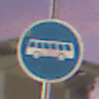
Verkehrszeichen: Busssonderstreifen
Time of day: SunriseSunset
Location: Outdoor (Urban)
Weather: PartlyCloudy
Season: NotSpecified
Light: Artificial